Question: With Braintree sandbox account, PayPal is enabled by default. With use of dropin js and sandbox API keys, payment form looks like this for me in sandbox account.

I am using following code as given in braintree documentation,
'''
<script>
braintree.setup(
// Replace this with a client token from your server
"{{$clientToken}}",
'dropin', {
container: 'dropin'
});
</script>
'''
But when I use , the anymore. I only see credit card form. I have linked PayPal merchant account to Braintree and PayPal seems to be enabled.
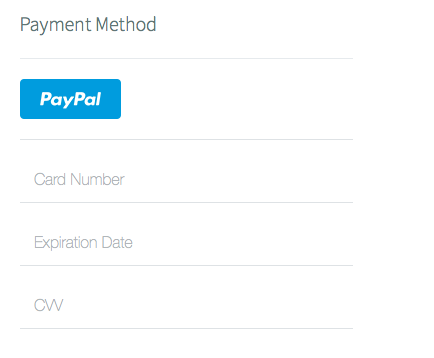
Answer: I'm one of the developers that works on the Pay with PayPal product at Braintree. PayPal should be enabled for you in production once you've linked your account. There are a few things that could be going wrong, e.g. if you're using a currency that isn't supported, or using a very old browser and a web page that doesn't use HTTPS.
If you're still having issues getting the PayPal button I encourage you to <URL> and they will help you see what the issue is.